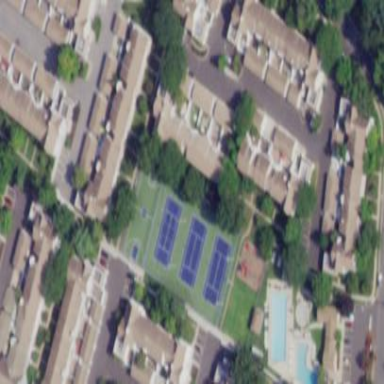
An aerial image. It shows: Tennis court in leisure pitch.